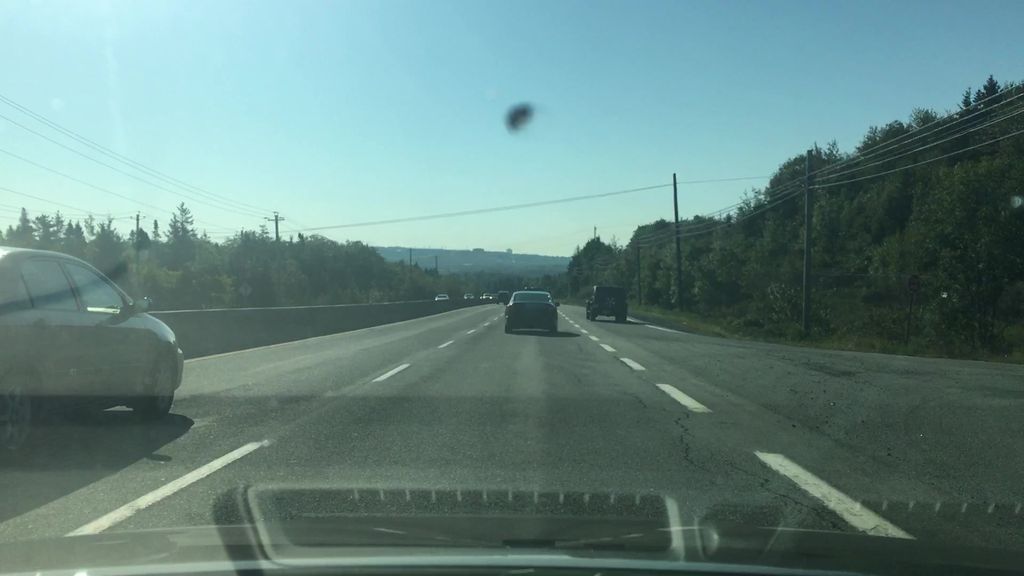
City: halifax